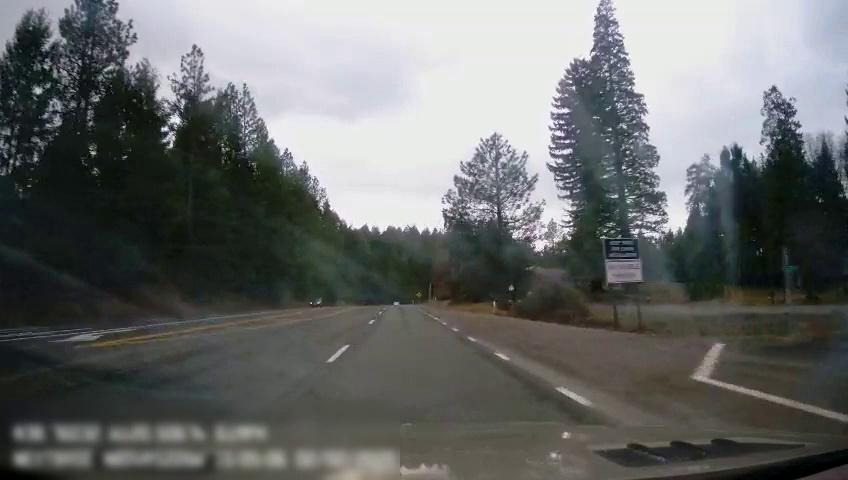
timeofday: Day
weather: Cloudy
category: Drivable Space
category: Drivable Space
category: Vehicles | SUV
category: Lanes | Opposite Lane
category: Lanes | Opposite Lane
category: Lanes | Opposite Lane
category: Lanes | Opposite Lane
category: Lanes | Current Lane
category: Lanes | Current Lane
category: Traffic | Signs
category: Traffic | Signs